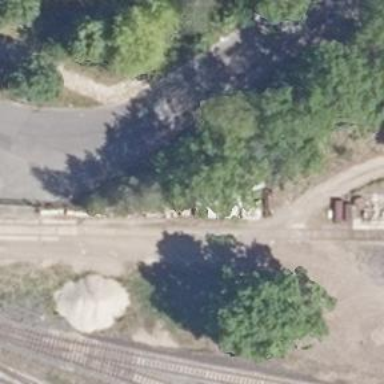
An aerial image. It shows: Railway level crossing.